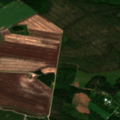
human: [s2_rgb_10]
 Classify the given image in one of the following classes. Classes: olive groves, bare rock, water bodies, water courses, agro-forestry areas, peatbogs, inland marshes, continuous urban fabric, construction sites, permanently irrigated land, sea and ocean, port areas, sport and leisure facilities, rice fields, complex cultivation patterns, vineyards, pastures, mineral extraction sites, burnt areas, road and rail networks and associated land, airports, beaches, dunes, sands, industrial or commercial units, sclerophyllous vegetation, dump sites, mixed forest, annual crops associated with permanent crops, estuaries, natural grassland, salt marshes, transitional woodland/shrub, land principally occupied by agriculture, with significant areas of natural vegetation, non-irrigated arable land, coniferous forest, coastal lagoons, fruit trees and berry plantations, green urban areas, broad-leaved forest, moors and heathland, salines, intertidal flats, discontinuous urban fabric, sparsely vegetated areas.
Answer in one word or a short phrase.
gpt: non-irrigated arable land, land principally occupied by agriculture, with significant areas of natural vegetation, coniferous forest, mixed forest